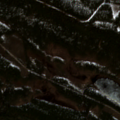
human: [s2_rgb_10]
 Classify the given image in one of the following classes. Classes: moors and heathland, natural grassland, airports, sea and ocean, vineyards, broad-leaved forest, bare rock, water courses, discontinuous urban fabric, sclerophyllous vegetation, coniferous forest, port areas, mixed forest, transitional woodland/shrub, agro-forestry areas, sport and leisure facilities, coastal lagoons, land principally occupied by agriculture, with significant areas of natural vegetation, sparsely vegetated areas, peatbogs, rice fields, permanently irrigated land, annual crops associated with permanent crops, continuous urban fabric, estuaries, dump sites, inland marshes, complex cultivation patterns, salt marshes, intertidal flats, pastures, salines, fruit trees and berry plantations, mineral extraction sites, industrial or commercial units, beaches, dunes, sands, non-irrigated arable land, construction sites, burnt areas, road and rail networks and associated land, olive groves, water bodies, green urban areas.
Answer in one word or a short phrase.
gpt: coniferous forest, transitional woodland/shrub